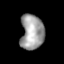
Tissue: lung
Cell type: Epithelial cells
Senescence score: 0.167
Nuclear area (px): 800
Mean DAPI intensity: 158.729